Aerial crown-view tile of a tropical tree (Barro Colorado Island, Panama), acquired 20250818:
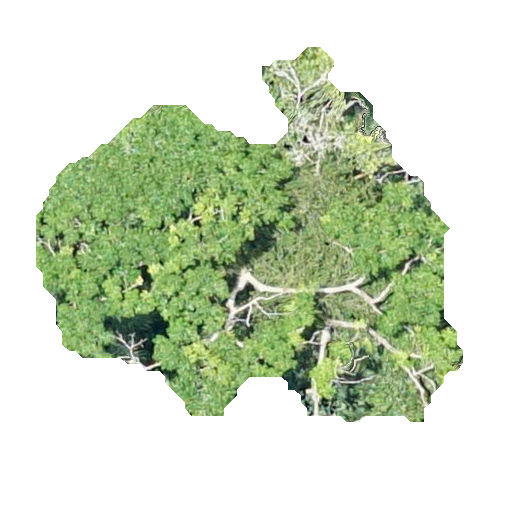
Species: Quararibea stenophylla
GBIF accepted scientific name: Quararibea stenophylla
Crown area: 149.892 m²